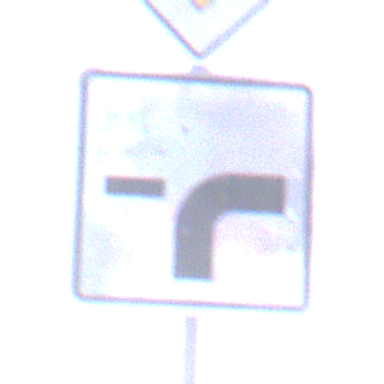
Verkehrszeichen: VerlaufVorfahrtsstrasse9
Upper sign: Vorfahrtsstrasse
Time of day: Dusk
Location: Outdoor (Nature)
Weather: Clear
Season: NotSpecified
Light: Natural